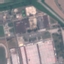
Land use / land cover: Industrial